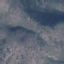
Label: HerbaceousVegetation